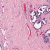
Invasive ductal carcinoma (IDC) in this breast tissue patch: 0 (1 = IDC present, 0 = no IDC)